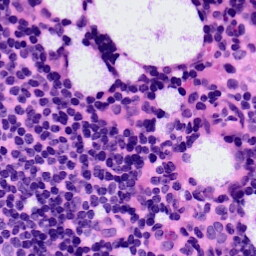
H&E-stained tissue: LymphNode